Question: I have a inventory table. Now, using this table, I want to show the data on Pharmacy module in a Tbgridview such that it only displays those inventories from the Pharmacy store. i.e. row with 'category_id=2'.
How, can I do this on the drug's index page. This is the code for index page of Pharmacy.
'''
<?php
$this->menu=array(
array('label'=>'Add Drug', 'icon'=>'icon-plus', 'url'=>Yii::app()->controller->createUrl('create'), 'linkOptions'=>array()),
array('label'=>'List Drugs', 'icon'=>'icon-th-list', 'url'=>Yii::app()->controller->createUrl('index'),'active'=>true, 'linkOptions'=>array()),
array('label'=>'List Orders', 'icon'=>'icon-th-list', 'url'=>Yii::app()->controller->createUrl('PhOrder/index'), 'linkOptions'=>array()),
array('label'=>'List Distributors', 'icon'=>'icon-th-list', 'url'=>Yii::app()->controller->createUrl('PhDistributor/index'), 'linkOptions'=>array()),
);
?>
<div>
<?php ?>
<?php
$model= new Inventory;
$this->widget('bootstrap.widgets.TbGridView',array(
'id'=>'ph-drug-grid',
'dataProvider'=>$model->search(),
'type'=>'bordered condensed',
'template'=>'{summary}{pager}{items}{pager}',
'columns'=>array(
array(
'header'=>'<a href="#">S. N. </a>',
'value'=>'$data->inventory_code',
'type'=>'raw',
),
'description',
'manufacturer',
'minimum_order_level',
'store_id',
'stock_quantity',
array(
'header'=>'<a>Actions</a>',
'class'=>'bootstrap.widgets.TbButtonColumn',
'template' => '{dispose}',
'buttons' => array(
'dispose' => array(
'label'=>'Dispose',
'options'=>array(
'class'=>'btn btn-small',
'onclick'=>'return confirm("Are you sure, you want to dispose this drug?")'
),
)
),
'htmlOptions'=>array('nowrap'=>'nowrap'),
)
),
)); ?>
</div>
'''

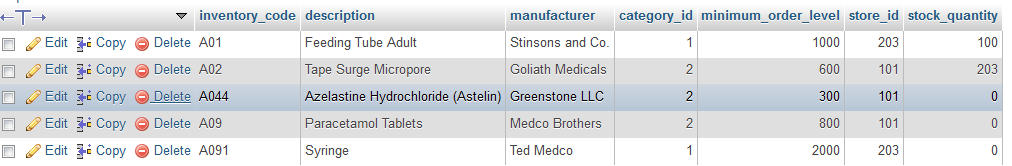
Answer: set attributes of your model, then if they are filtered in 'search()' function of model 'Inventory', then result will get filtered
'''
$model= new Inventory;
$model->category_id = 2;
'''